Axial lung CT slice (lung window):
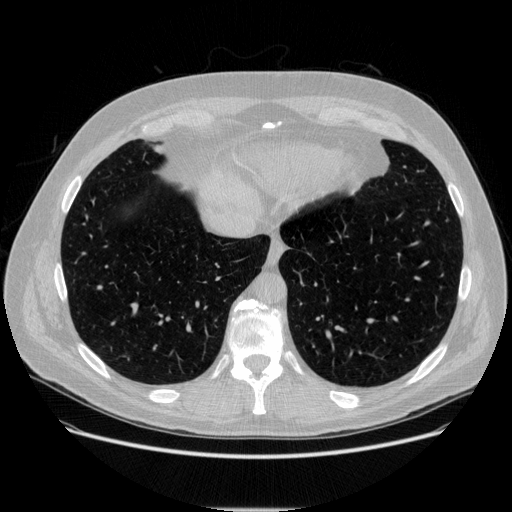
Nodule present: no